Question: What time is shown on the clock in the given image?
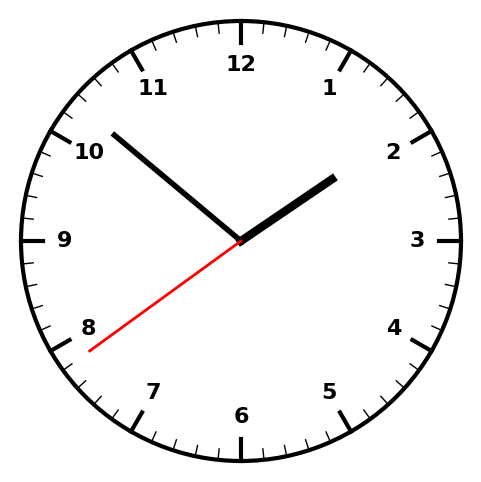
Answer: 01:51:39